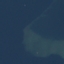
Land use / land cover class: SeaLake